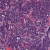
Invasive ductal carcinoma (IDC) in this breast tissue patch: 0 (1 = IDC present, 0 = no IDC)